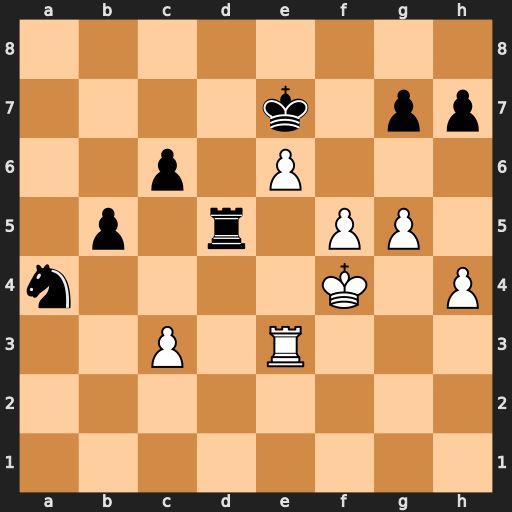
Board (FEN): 8/4k1pp/2p1P3/1p1r1PP1/n4K1P/2P1R3/8/8
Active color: w
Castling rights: -
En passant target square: -
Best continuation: f6+ gxf6 gxf6+ Kxf6 e7